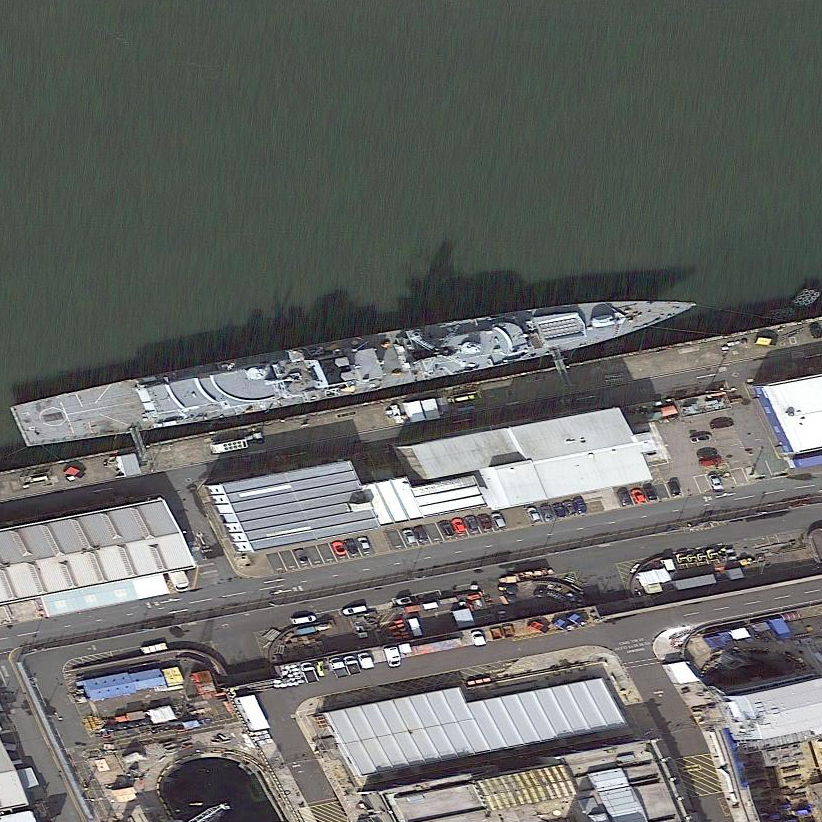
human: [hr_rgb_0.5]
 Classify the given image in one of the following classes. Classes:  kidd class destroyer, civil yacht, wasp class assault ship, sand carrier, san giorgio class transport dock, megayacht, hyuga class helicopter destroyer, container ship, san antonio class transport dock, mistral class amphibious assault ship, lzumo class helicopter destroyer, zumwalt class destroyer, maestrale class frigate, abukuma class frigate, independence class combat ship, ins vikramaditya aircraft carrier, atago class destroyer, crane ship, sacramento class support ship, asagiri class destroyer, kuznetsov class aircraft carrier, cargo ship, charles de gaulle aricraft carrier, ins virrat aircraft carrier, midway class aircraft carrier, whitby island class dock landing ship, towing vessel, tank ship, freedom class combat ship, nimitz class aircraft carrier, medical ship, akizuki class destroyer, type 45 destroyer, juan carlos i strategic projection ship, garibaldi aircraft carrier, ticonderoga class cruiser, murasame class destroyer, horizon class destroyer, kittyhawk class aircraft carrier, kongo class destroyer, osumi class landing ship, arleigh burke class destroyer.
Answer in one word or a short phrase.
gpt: Type 45 destroyer